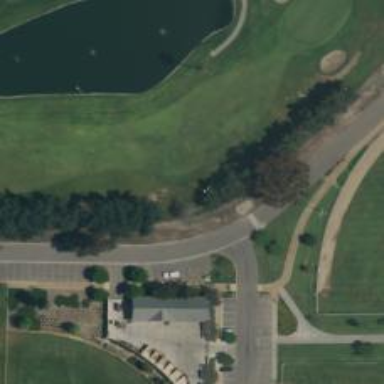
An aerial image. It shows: Path for golf carts.